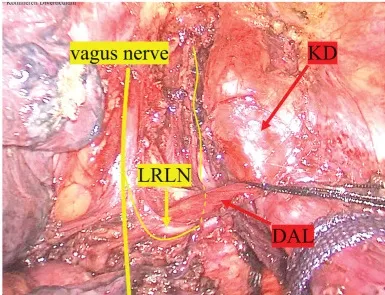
Intraoperative findings. (D) shows the upper esophagus being pulled above the ductus arteriosus ligament after the esophagus has been dissected. LSA, left subclavian artery; KD, kommerell diverticulum; DAL, ductus arteriosus ligament; LRLN, left recurrent laryngeal nerve.
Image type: medical_photograph (other_medical_photograph)